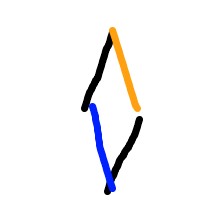
Shape: rhombus